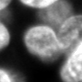
Tissue sample: ovarian
Magnification: 2.5x
Cell type: Epithelial cells
Senescence state: normal